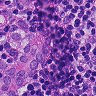
Metastatic tissue present: yes